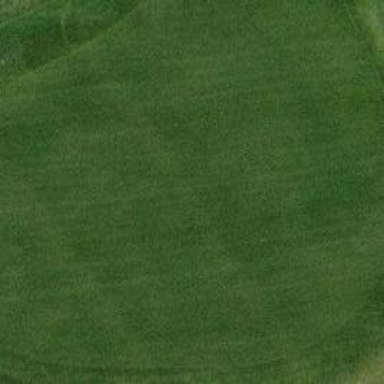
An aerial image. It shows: Golf hole.